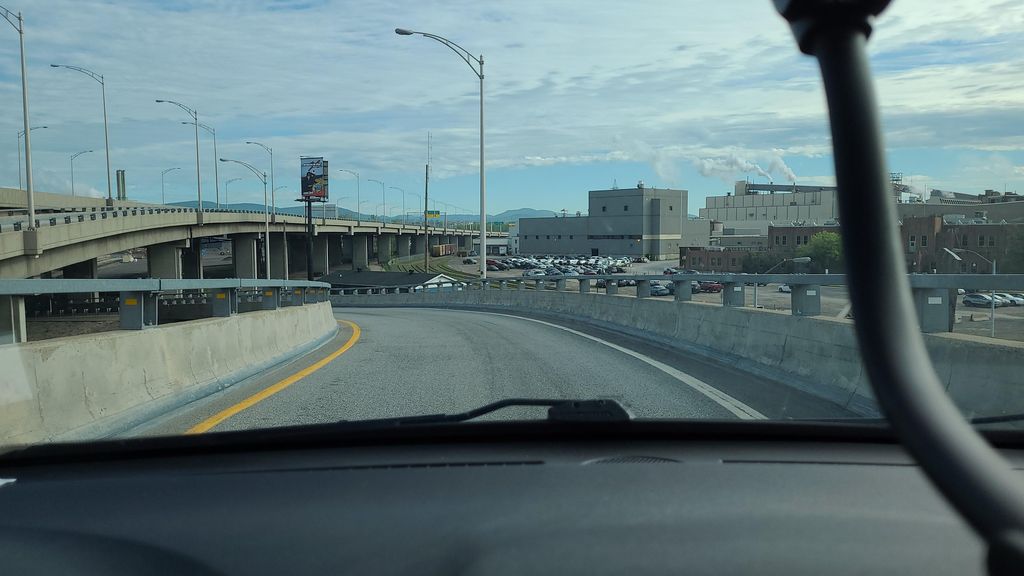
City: quebec_city